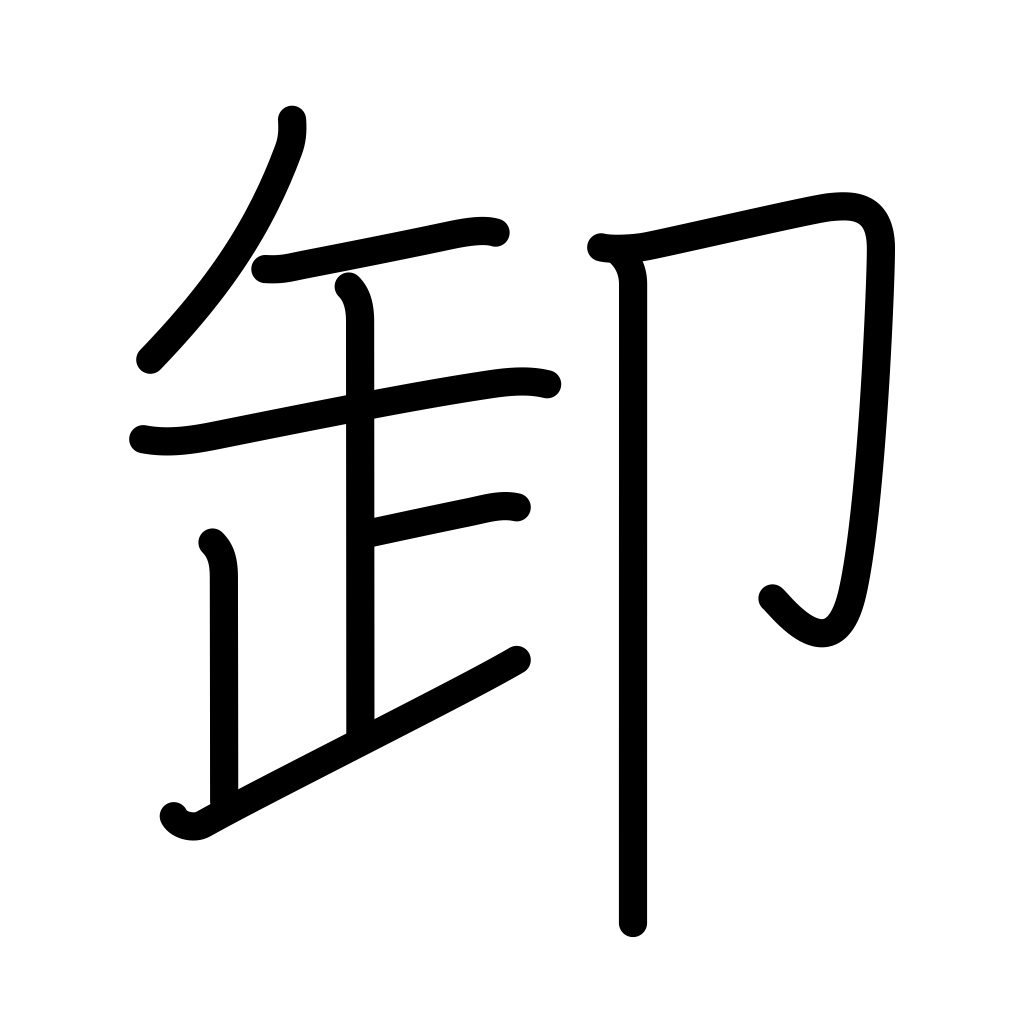
Meaning: wholesale